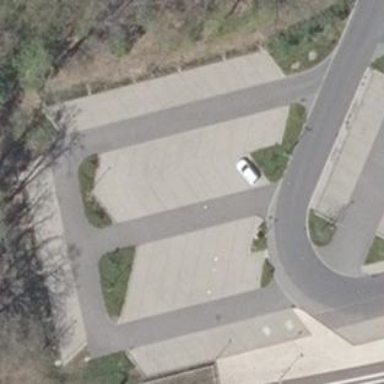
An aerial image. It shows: Parking area with park and ride facility. The surface of the parking area is designated for this purpose.